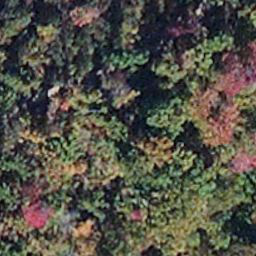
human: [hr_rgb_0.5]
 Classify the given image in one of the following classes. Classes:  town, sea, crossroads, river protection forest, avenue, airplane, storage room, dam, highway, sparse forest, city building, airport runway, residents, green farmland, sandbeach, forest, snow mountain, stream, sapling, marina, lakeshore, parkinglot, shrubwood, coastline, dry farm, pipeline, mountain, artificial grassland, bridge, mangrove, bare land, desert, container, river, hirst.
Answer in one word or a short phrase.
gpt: mangrove